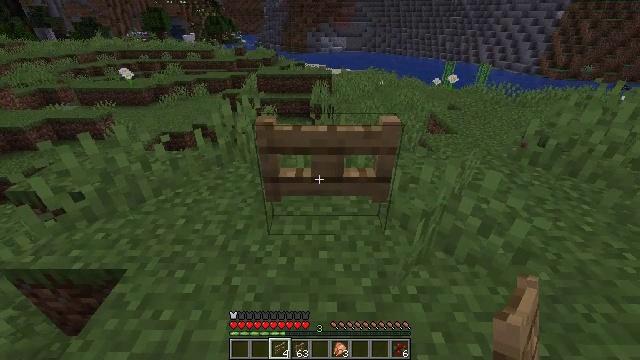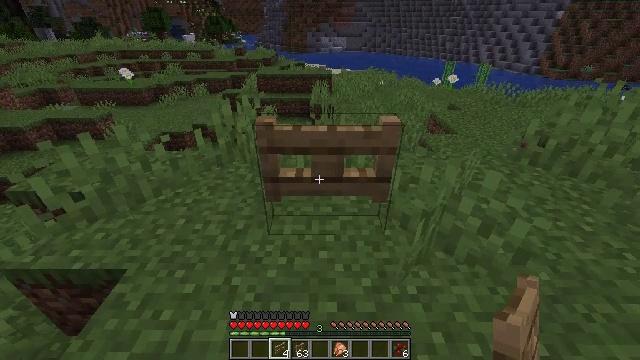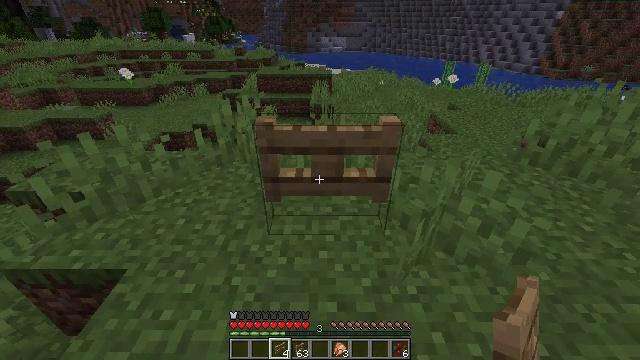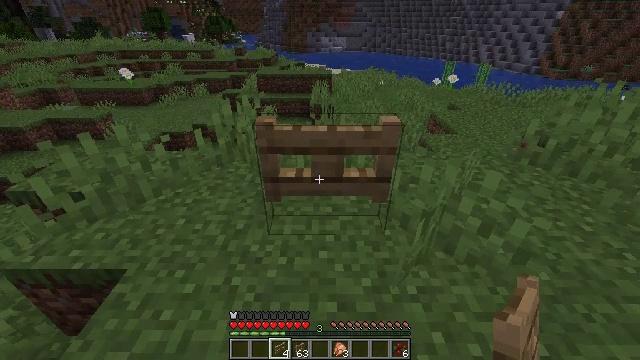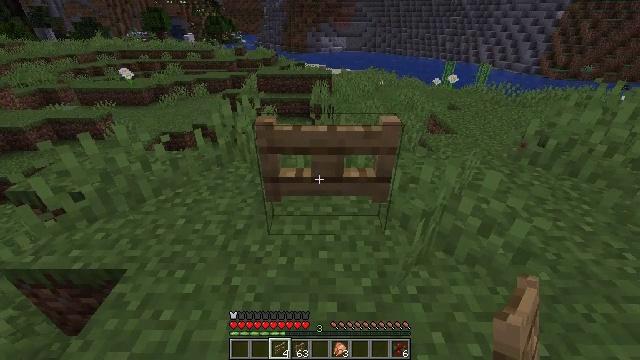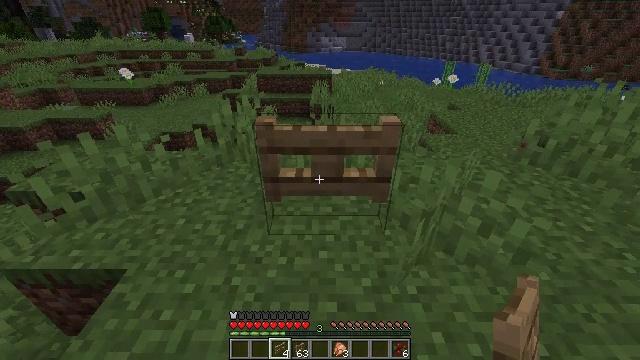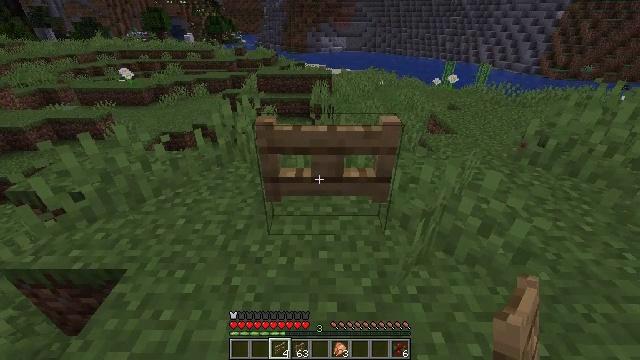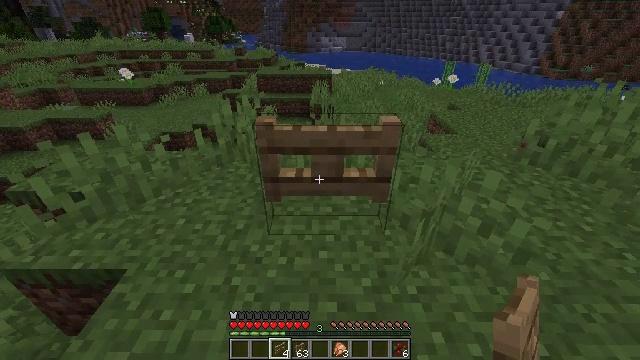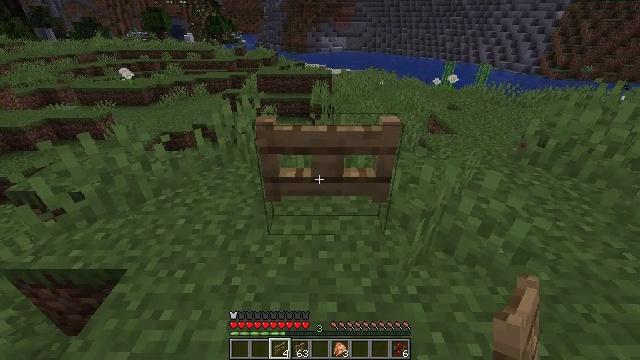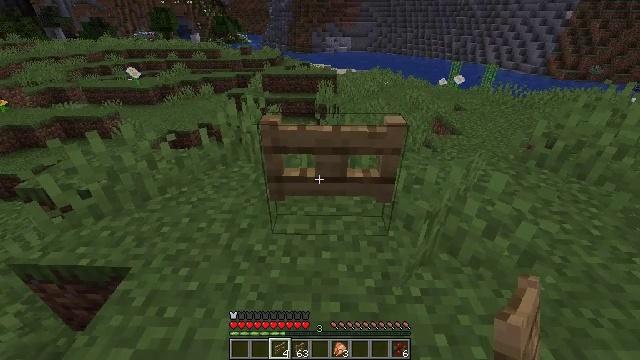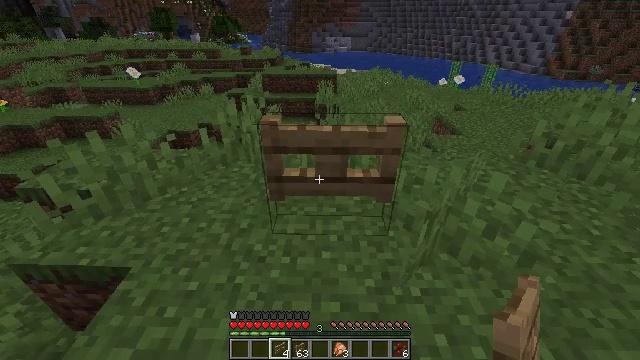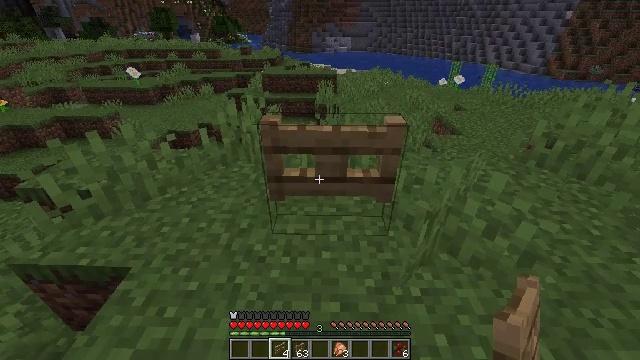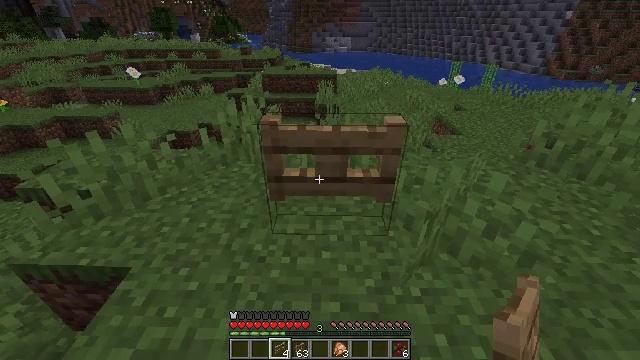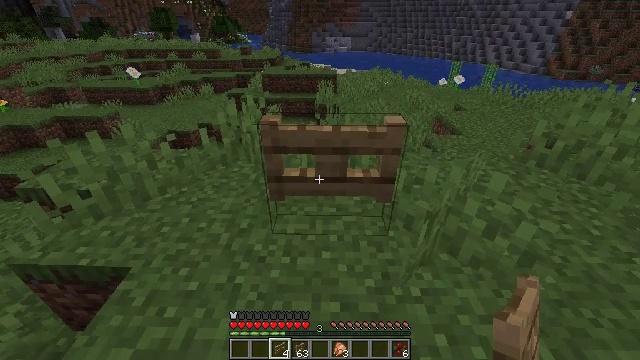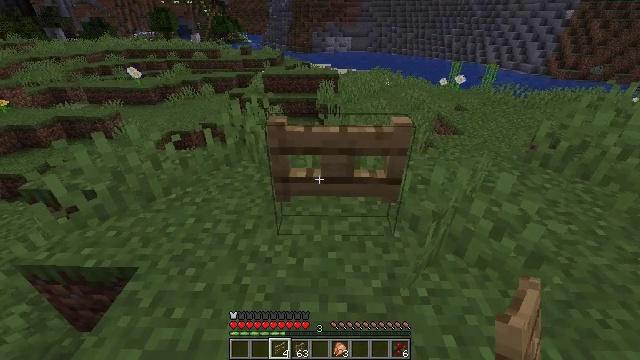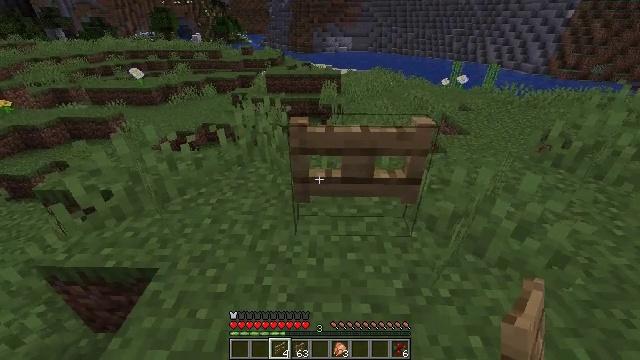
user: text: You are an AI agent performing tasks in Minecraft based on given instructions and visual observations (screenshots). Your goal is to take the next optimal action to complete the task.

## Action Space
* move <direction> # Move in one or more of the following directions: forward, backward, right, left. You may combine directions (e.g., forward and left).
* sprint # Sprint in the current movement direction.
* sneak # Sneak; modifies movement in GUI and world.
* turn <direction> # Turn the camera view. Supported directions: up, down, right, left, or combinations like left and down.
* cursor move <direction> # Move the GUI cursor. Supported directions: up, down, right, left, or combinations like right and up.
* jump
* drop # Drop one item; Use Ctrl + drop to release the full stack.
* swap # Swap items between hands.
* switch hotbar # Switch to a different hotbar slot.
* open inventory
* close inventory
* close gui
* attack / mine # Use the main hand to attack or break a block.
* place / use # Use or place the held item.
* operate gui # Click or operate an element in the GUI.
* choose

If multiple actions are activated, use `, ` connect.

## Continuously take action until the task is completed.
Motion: motion action
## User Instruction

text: Break the oak fence gate to collect it.
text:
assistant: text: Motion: no_op
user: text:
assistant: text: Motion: no_op
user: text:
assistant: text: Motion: no_op
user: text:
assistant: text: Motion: no_op
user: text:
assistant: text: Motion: no_op
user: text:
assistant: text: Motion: no_op
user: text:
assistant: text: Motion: no_op
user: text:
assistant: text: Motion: no_op
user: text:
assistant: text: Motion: turn left
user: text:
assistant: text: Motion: no_op
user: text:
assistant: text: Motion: no_op
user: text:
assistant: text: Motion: no_op
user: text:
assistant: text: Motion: no_op
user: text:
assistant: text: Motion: move left
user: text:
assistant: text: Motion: move left
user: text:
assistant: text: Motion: no_op
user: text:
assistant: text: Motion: no_op
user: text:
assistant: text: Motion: no_op
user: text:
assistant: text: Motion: no_op
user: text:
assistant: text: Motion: no_op
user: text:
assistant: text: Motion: no_op
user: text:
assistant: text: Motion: no_op
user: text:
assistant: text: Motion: no_op
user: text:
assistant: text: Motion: no_op
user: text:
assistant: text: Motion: no_op
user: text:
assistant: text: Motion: no_op
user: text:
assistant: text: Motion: no_op
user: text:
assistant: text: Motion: no_op
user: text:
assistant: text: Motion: no_op
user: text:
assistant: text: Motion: no_op